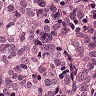
Metastatic tissue present: yes